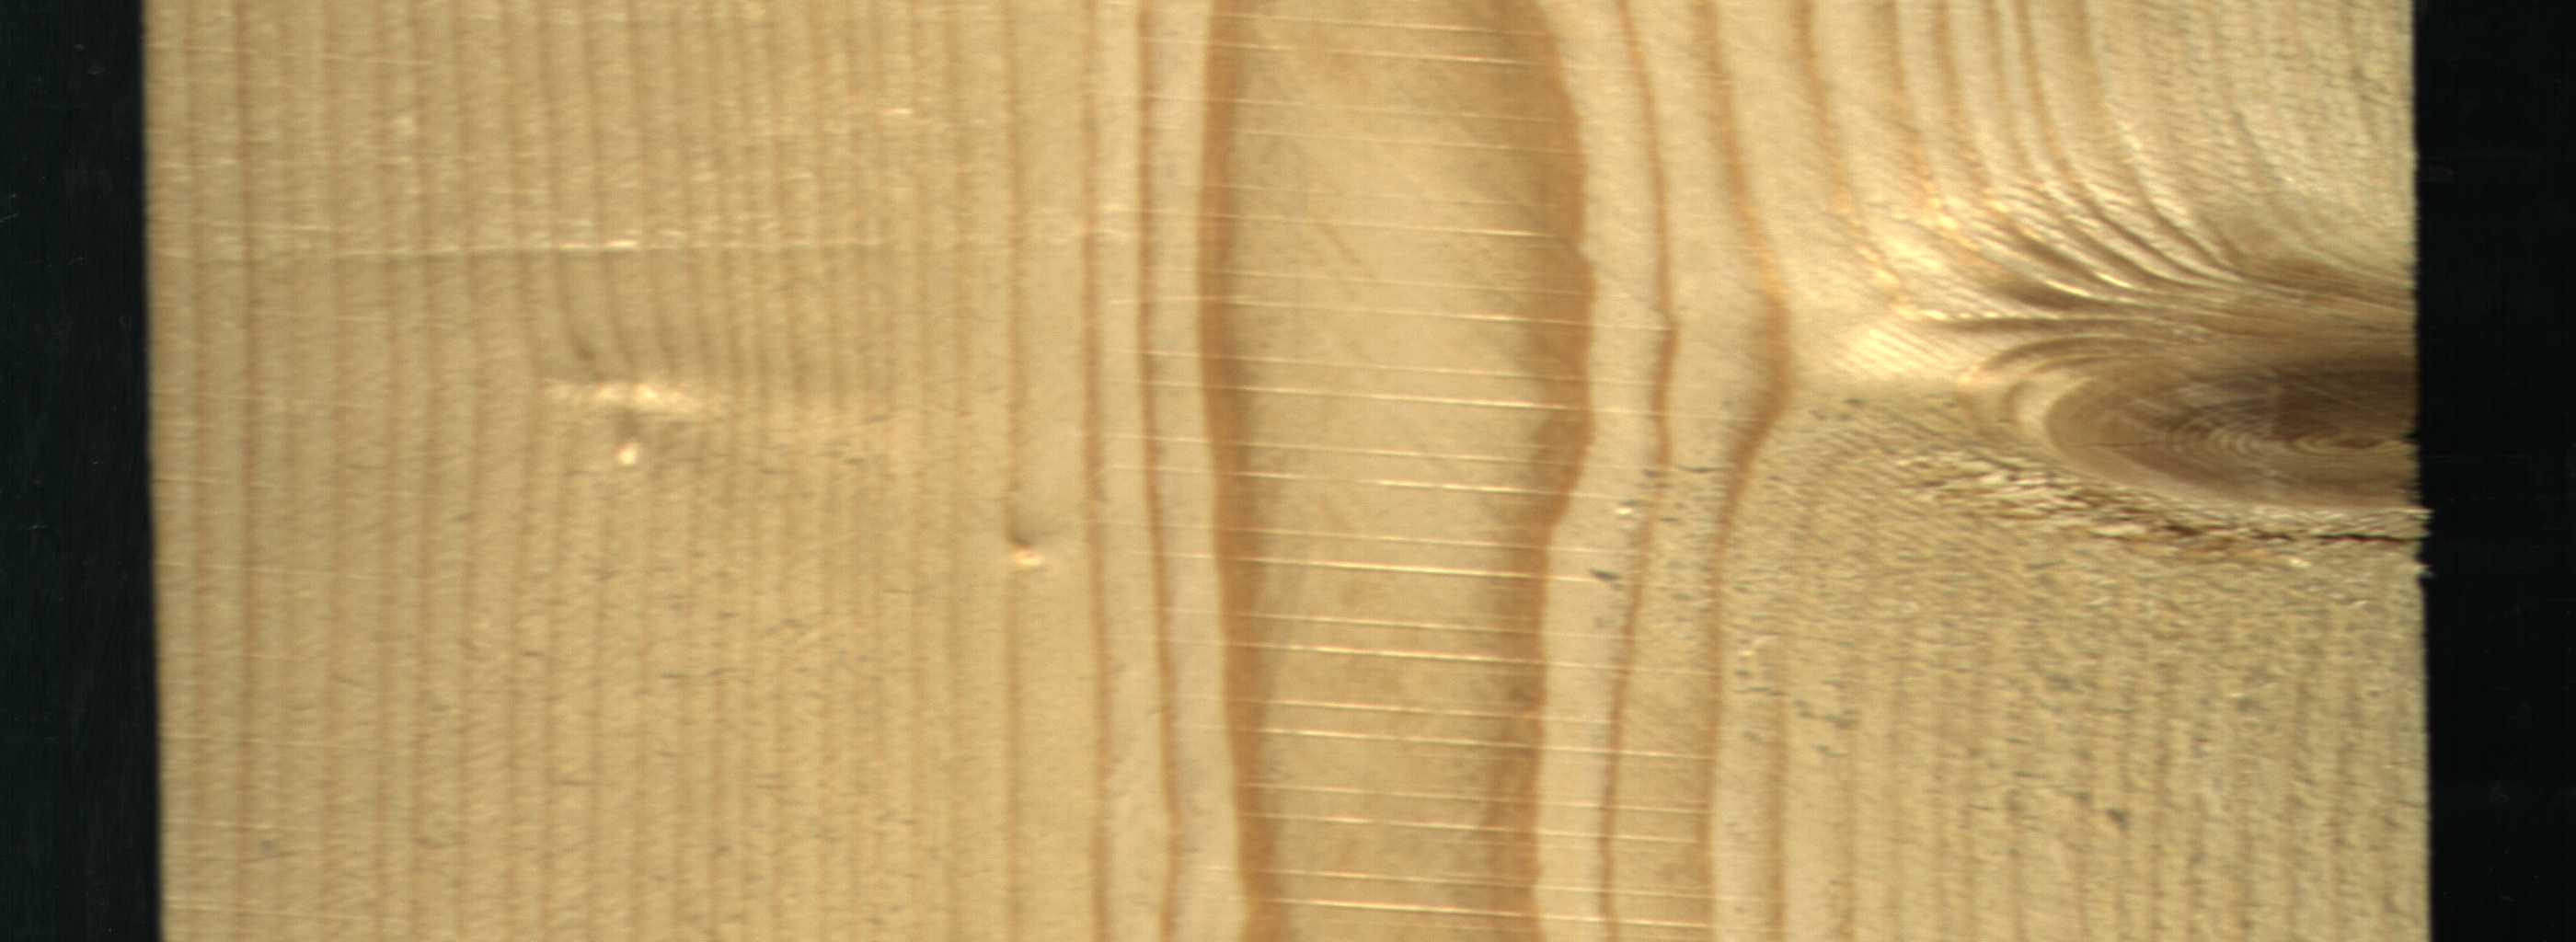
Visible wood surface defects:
Live_Knot